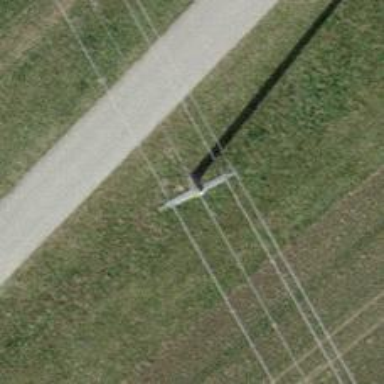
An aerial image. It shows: Three power lines with cables.